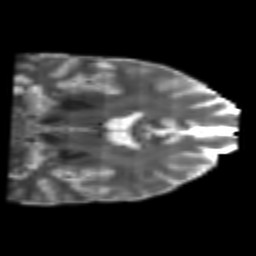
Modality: T2w
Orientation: coronal
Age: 24
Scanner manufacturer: philips
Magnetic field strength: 3 T
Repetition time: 8.54 s
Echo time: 0.1273 s